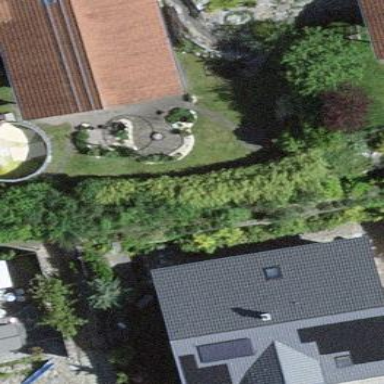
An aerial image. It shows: Residential building.